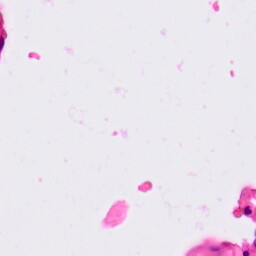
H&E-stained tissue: Lung